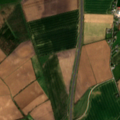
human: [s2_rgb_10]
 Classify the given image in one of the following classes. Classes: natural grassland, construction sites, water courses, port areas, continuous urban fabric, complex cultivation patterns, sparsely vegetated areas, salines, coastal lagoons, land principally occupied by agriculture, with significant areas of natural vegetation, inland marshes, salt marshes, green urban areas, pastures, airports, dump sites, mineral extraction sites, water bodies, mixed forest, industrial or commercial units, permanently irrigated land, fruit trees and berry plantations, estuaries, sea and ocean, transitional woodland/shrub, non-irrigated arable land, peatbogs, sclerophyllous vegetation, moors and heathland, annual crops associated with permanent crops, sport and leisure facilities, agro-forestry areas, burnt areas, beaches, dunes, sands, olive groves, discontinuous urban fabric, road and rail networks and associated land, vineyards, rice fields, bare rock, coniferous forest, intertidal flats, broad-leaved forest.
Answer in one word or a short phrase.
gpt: non-irrigated arable land, pastures